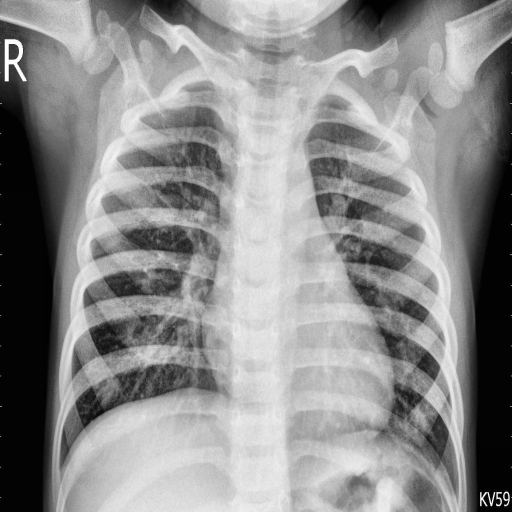
Finding: PNEUMONIA